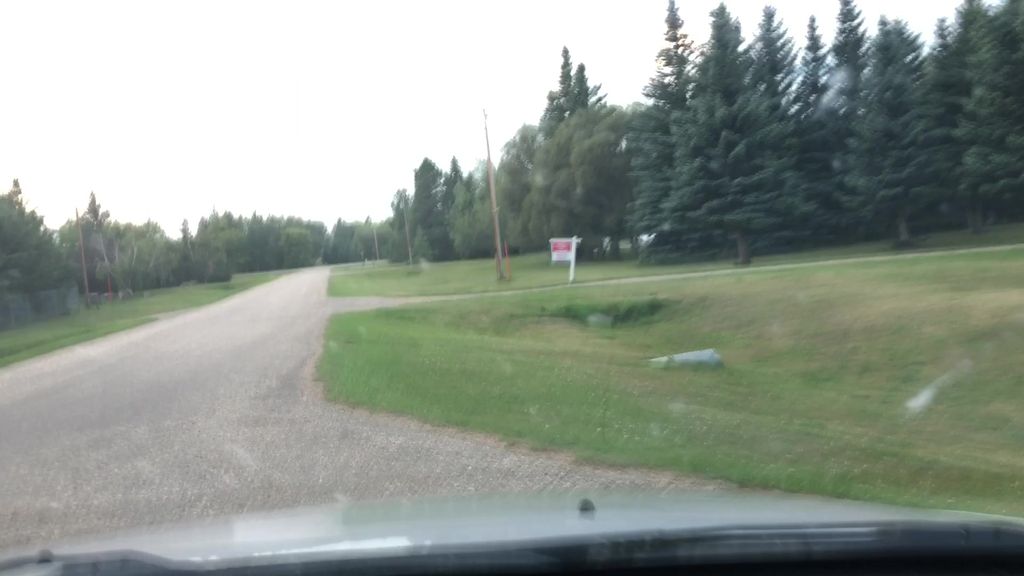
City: edmonton